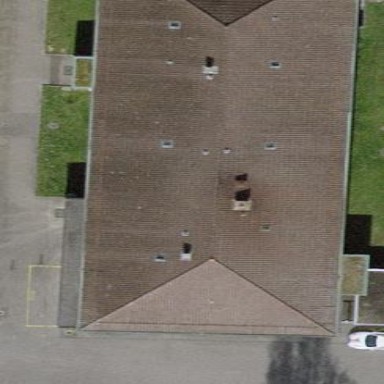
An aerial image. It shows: Police building.